Question: I'm trying to get QTreeWidget working exactly similar to this one. In python! I don't care about multiple tabs but about multiple columns.

This is what I've got so far. I don't know how to have more than one header though.
'''
self.pointListBox = QtGui.QTreeWidget()
x=QtGui.QTreeWidgetItem()
x.setText(0,str(coords[0]))
y=QtGui.QTreeWidgetItem()
y.setText(0,str(coords[1]))
Qname=QtGui.QTreeWidgetItem()
Qname.setText(0,new_point_name)
self.pointListBox.setHeaderItem(Qname)
parent = QtGui.QTreeWidgetItem(self.pointListBox)
parent.setText(0,new_point_name)
parent.addChild(x)
parent.addChild(y)
'''
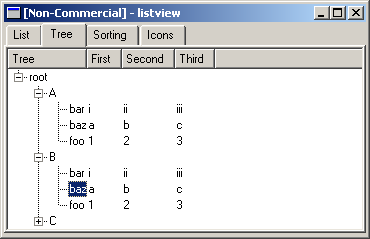
Answer: There's a few things you'll want to fix there.
'''
from PyQt4 import QtCore, QtGui
import sys
app = QtGui.QApplication(sys.argv)
QtGui.qApp = app
pointListBox = QtGui.QTreeWidget()
header=QtGui.QTreeWidgetItem(["Tree","First","secondo"])
#...
pointListBox.setHeaderItem(header) #Another alternative is setHeaderLabels(["Tree","First",...])
root = QtGui.QTreeWidgetItem(pointListBox, ["root"])
A = QtGui.QTreeWidgetItem(root, ["A"])
barA = QtGui.QTreeWidgetItem(A, ["bar", "i", "ii"])
bazA = QtGui.QTreeWidgetItem(A, ["baz", "a", "b"])
pointListBox.show()
sys.exit(app.exec_())
'''
I didn't finish the example, but that should get you reasonably close.
Note that instead of 'barA = QtGui.QTreeWidgetItem(A, ["bar", "i", "ii"])', there's nothing wrong with
'''
barA = QtGui.QTreeWidgetItem(A)
barA.setText(0,"bar")
barA.setText(1,"i")
barA.setText(2,"ii")
'''
if you need to calculate something before displaying the text.